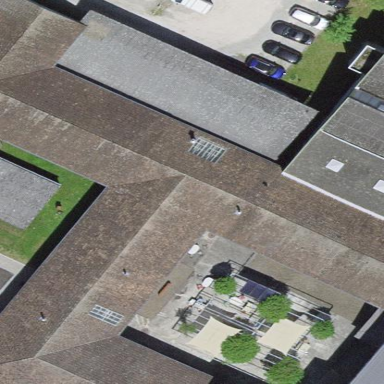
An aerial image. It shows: Industrial building.